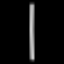
Label: line